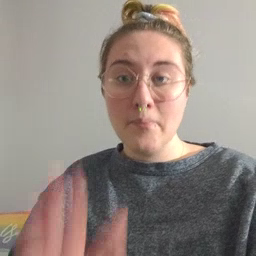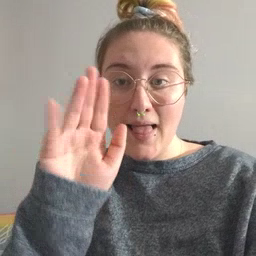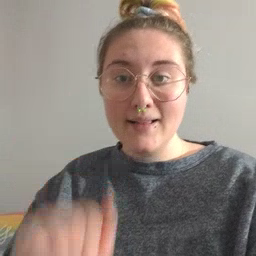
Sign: bye